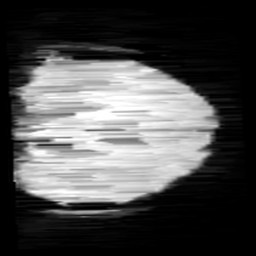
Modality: minIP
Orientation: coronal
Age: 9
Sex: female
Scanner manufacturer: siemens
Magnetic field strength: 3 T
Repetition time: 0.027 s
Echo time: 0.02 s